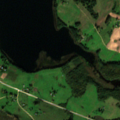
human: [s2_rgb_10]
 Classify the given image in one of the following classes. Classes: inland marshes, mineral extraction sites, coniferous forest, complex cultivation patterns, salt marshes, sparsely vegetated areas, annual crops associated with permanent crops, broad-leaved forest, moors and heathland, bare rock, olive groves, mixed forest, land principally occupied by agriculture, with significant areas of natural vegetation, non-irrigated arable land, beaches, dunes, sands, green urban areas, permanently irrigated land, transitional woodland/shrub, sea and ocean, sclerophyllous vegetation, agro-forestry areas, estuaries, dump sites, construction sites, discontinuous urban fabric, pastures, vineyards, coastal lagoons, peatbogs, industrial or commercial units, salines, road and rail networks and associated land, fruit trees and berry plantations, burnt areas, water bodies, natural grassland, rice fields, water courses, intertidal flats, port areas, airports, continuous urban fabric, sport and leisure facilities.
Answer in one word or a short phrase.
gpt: complex cultivation patterns, broad-leaved forest, mixed forest, water bodies